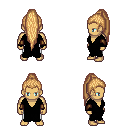
a pixel art fantasy rpg character, male body template, human, tanned skin, black robe, white pants, light blonde extra-long topknot hairstyle, leather bracers, four views (front, back, left, right), 2x2 character sprite sheet, small pixel art, hard edges, no anti-aliasing